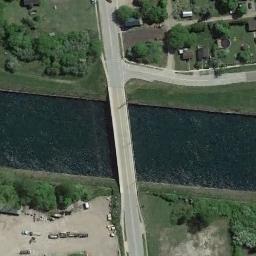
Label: bridge